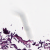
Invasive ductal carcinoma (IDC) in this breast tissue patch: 0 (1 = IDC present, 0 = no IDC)